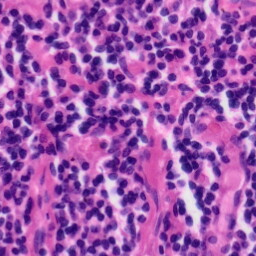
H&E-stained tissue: Tonsil